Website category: jobs
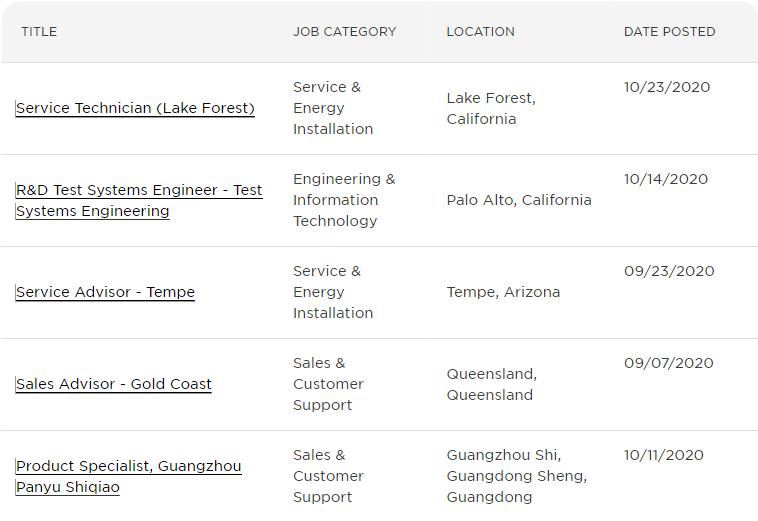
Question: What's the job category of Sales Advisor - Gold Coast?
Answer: Sales & Customer Support

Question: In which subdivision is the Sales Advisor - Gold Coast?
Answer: Sales & Customer Support

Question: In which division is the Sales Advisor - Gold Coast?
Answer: Sales & Customer Support

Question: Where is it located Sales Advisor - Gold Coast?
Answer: Sales & Customer Support

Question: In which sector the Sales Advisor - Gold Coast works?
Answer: Sales & Customer Support

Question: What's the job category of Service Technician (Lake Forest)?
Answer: Service & Energy Installation

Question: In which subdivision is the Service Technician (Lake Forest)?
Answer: Service & Energy Installation

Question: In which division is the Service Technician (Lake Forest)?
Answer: Service & Energy Installation

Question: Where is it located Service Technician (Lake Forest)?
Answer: Service & Energy Installation

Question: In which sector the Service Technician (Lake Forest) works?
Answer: Service & Energy Installation

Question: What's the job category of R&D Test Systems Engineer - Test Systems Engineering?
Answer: Engineering & Information Technology

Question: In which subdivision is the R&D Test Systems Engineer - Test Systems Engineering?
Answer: Engineering & Information Technology

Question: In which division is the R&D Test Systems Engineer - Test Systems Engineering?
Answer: Engineering & Information Technology

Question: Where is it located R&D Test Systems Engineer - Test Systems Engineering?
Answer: Engineering & Information Technology

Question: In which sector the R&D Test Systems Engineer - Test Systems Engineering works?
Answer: Engineering & Information Technology

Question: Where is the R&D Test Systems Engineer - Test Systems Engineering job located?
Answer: Palo Alto, California

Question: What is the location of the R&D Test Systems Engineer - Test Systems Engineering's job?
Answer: Palo Alto, California

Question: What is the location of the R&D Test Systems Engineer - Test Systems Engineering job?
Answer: Palo Alto, California

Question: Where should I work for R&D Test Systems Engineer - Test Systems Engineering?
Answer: Palo Alto, California

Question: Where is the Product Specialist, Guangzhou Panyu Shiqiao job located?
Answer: Guangzhou Shi, Guangdong Sheng, Guangdong

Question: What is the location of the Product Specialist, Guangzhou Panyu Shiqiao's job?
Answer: Guangzhou Shi, Guangdong Sheng, Guangdong

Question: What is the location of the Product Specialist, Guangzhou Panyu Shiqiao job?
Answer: Guangzhou Shi, Guangdong Sheng, Guangdong

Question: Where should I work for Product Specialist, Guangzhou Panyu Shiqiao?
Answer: Guangzhou Shi, Guangdong Sheng, Guangdong

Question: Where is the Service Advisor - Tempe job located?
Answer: Tempe, Arizona

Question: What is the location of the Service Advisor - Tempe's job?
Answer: Tempe, Arizona

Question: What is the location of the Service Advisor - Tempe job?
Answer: Tempe, Arizona

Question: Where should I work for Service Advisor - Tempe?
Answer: Tempe, Arizona

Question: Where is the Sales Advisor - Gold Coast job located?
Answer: Queensland, Queensland

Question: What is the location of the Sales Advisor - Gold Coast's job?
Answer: Queensland, Queensland

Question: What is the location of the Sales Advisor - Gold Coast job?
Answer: Queensland, Queensland

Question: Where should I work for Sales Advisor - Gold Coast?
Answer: Queensland, Queensland

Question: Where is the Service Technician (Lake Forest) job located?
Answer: Lake Forest, California

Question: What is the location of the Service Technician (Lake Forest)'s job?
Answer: Lake Forest, California

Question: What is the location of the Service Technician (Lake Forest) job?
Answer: Lake Forest, California

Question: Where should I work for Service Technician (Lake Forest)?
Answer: Lake Forest, California

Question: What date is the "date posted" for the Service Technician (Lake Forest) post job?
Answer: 10/23/2020

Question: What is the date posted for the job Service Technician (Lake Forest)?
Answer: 10/23/2020

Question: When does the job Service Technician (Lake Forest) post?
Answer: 10/23/2020

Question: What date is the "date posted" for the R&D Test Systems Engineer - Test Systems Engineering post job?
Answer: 10/14/2020

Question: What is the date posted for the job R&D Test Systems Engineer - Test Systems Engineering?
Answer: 10/14/2020

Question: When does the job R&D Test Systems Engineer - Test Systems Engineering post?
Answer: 10/14/2020

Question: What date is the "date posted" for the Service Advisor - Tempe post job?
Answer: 09/23/2020

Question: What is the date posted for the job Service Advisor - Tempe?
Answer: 09/23/2020

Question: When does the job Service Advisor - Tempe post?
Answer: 09/23/2020

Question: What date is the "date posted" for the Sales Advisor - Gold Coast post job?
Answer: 09/07/2020

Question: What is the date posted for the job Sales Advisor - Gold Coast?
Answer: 09/07/2020

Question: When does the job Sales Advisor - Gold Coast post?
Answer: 09/07/2020

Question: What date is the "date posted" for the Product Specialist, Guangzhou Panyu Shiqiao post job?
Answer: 10/11/2020

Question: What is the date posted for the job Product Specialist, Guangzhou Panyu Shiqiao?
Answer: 10/11/2020

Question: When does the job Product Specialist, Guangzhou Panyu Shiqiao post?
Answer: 10/11/2020

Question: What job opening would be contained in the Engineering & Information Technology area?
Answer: R&D Test Systems Engineer - Test Systems Engineering

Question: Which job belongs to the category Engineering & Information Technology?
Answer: R&D Test Systems Engineer - Test Systems Engineering

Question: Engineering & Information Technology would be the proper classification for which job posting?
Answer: R&D Test Systems Engineer - Test Systems Engineering

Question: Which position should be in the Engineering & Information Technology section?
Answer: R&D Test Systems Engineer - Test Systems Engineering

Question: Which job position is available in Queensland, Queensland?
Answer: Sales Advisor - Gold Coast

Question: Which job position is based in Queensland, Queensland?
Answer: Sales Advisor - Gold Coast

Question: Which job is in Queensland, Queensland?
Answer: Sales Advisor - Gold Coast

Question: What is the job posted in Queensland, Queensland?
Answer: Sales Advisor - Gold Coast

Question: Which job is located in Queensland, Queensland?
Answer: Sales Advisor - Gold Coast

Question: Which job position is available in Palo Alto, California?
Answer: R&D Test Systems Engineer - Test Systems Engineering

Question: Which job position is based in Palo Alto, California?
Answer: R&D Test Systems Engineer - Test Systems Engineering

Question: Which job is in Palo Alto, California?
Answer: R&D Test Systems Engineer - Test Systems Engineering

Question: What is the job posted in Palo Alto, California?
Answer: R&D Test Systems Engineer - Test Systems Engineering

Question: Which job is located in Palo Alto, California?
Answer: R&D Test Systems Engineer - Test Systems Engineering